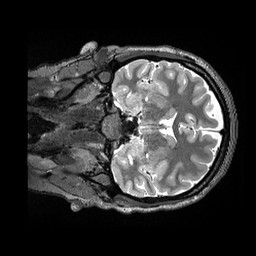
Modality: T2w
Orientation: coronal
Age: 19
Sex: female
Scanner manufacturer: siemens
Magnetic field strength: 3 T
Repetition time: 3.2 s
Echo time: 0.564 s